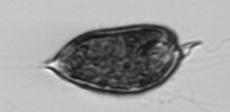
Label: Prorocentrum_micans